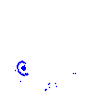
Particle: pion